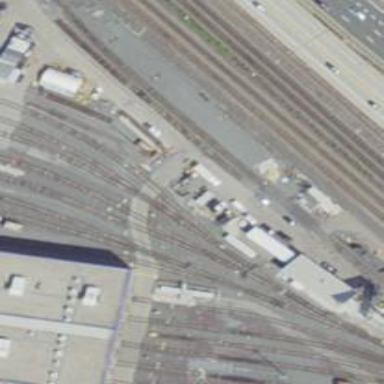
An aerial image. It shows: Level crossing along the railway.